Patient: sex F, age 75
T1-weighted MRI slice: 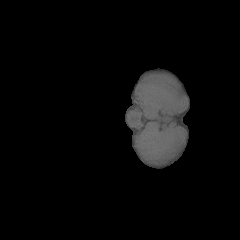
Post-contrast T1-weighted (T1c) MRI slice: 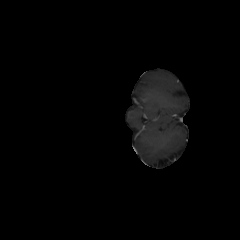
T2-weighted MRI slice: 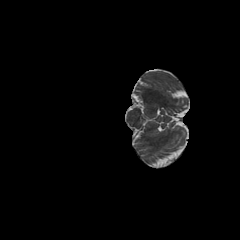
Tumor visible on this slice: no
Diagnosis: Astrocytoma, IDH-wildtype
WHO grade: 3